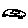
Label: car